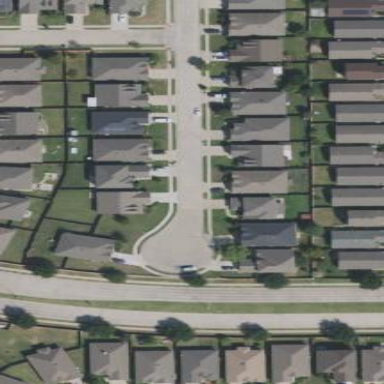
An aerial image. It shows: Sidewalk.